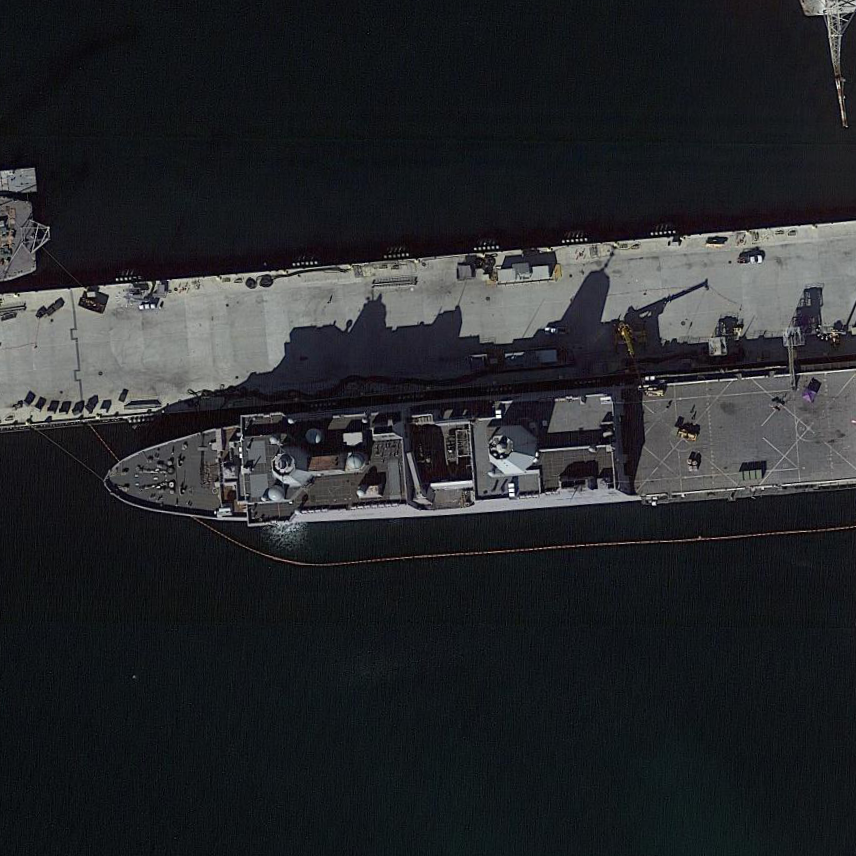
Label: San_Antonio-class_transport_dock